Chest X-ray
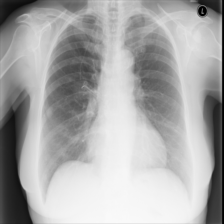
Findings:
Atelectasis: negative
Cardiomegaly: negative
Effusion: negative
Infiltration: negative
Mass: negative
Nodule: negative
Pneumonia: negative
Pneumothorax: negative
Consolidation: negative
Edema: negative
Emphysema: negative
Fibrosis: negative
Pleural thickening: negative
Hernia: negative